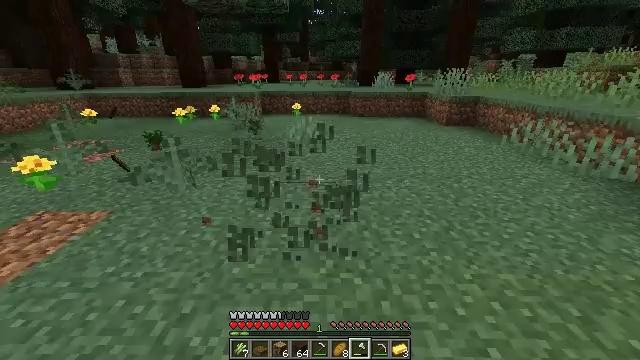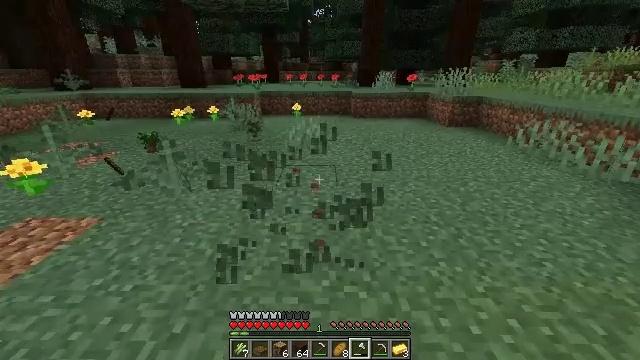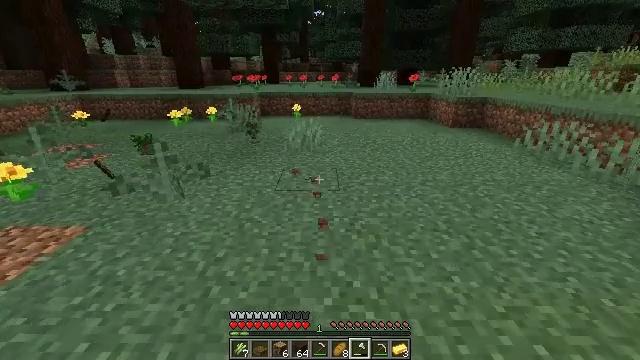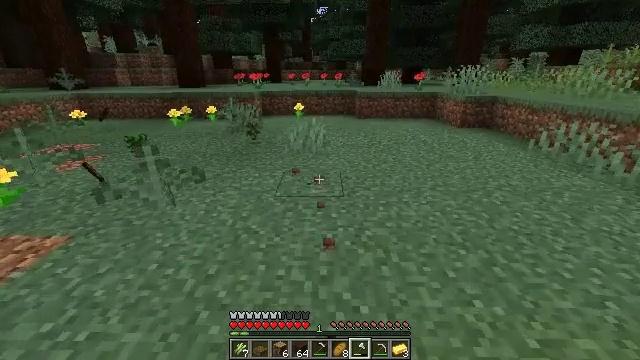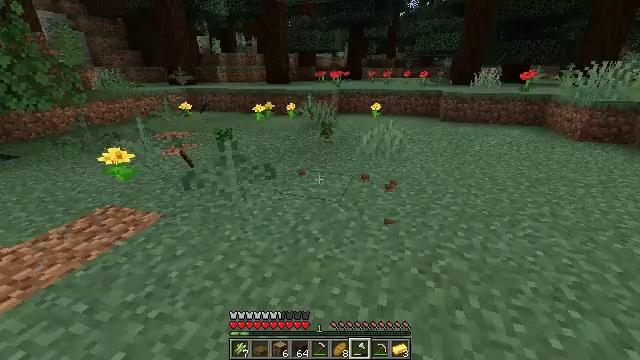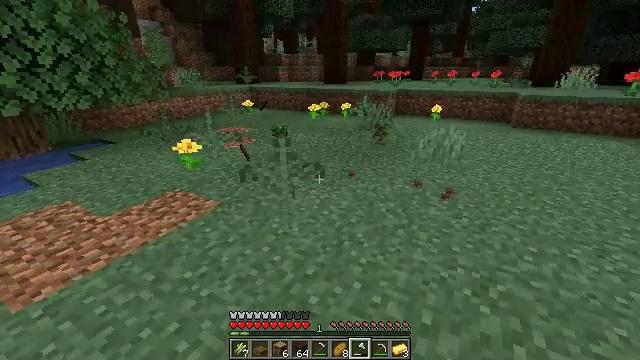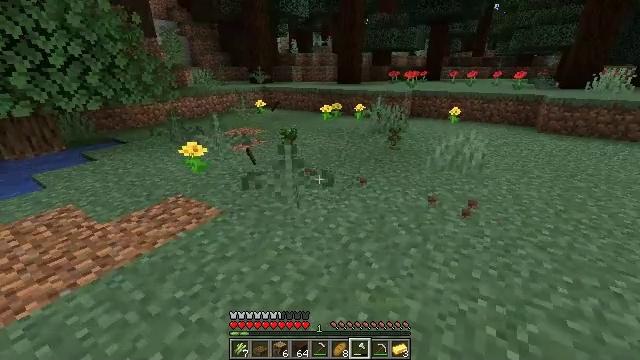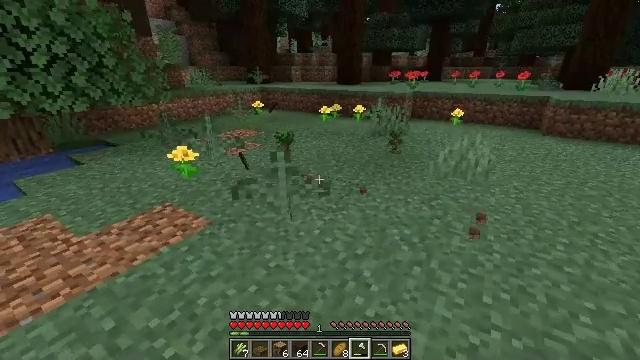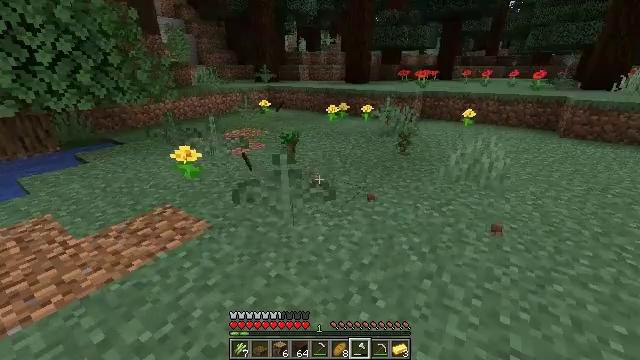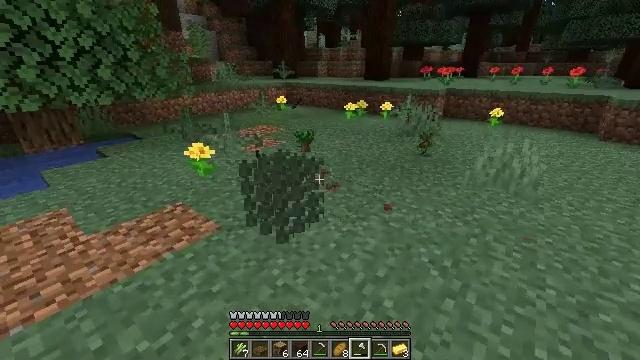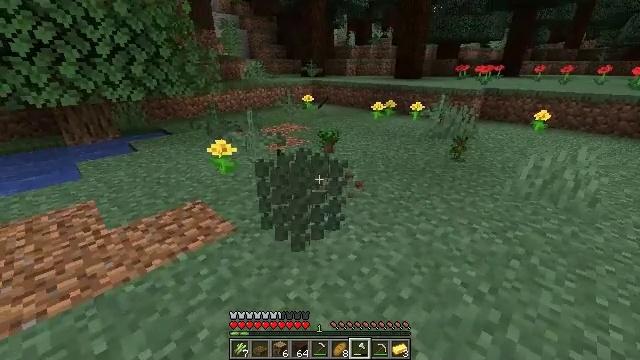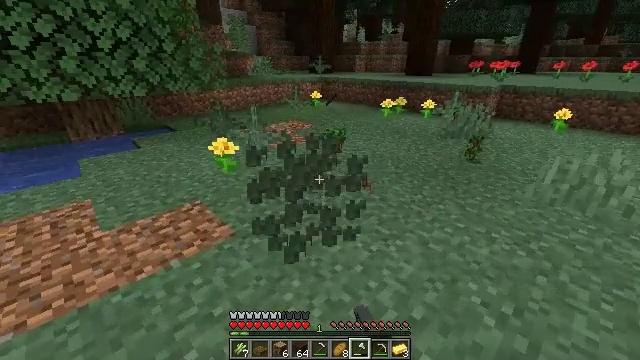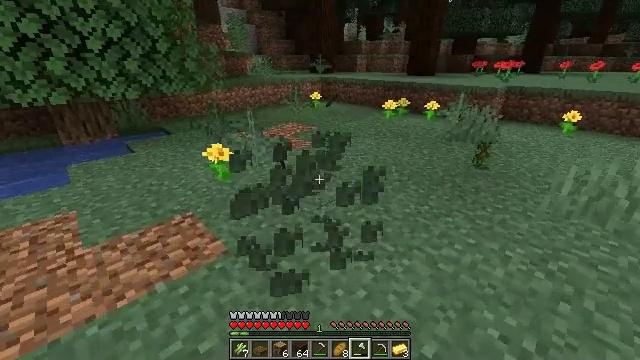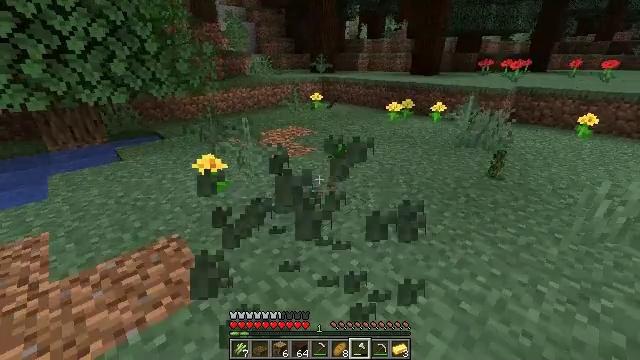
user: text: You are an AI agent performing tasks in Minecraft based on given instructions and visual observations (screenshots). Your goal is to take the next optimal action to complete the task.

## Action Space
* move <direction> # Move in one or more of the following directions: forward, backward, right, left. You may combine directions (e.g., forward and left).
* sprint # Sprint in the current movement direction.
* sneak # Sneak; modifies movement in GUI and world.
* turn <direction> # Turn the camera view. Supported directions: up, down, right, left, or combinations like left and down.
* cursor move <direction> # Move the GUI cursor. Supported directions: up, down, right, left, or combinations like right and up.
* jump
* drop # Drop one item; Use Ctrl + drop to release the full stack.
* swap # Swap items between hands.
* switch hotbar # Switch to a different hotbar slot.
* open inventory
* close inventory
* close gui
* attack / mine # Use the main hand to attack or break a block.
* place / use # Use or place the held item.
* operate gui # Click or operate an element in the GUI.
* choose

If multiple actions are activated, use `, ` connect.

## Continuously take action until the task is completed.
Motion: motion action
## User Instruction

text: Collect fern using your hands.
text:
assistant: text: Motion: move forward, attack / mine
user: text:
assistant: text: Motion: move forward, attack / mine
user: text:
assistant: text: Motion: move forward, attack / mine
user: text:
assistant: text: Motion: move forward, turn left, attack / mine
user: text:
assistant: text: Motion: move forward, turn left, attack / mine
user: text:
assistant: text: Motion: move forward, turn left, attack / mine
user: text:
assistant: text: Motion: move forward
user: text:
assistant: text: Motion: move forward, turn left, attack / mine
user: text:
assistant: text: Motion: move forward, turn left, attack / mine
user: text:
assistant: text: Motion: move forward, turn left, attack / mine
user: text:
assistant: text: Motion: move forward, turn left
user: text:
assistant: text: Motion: move forward, attack / mine
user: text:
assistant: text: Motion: move forward, attack / mine
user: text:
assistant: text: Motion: attack / mine